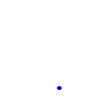
Particle: kaon